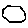
Label: hexagon